Question: I am trying to fit a curve with curve_fit from SciPy. But it doesn't work as intended, and I don't know why. Here is my code:
'''
xdata = np.asarray(std_ex_90degree[5050:5150,0])
ydata = np.asarray(std_ex_90degree[5050:5150,1])
print(xdata,ydata)
def Gauss(x, A, B):
y = A*np.exp(-1*B*x**2)
return y
popt, covariance = curve_fit(Gauss, xdata, ydata)
fit_A, fit_B = popt
fit_y = Gauss(xdata, fit_A, fit_B)
plt.scatter(xdata, ydata, label='data',s=5)
plt.plot(xdata, fit_y, '-', label='fit')
plt.legend()
'''

As you can see the Gaussian Fit didn't work and I only got a straight line.
Here is the data:
'''
[<PHONE>.<PHONE>.45 <PHONE>.<PHONE>.<PHONE>.<PHONE>.861
<PHONE>.<PHONE>.<PHONE>.<PHONE>.<PHONE>.<PHONE>.<PHONE>.718
2842.2 <PHONE>.<PHONE>.<PHONE>.<PHONE>.61 <PHONE>.575
<PHONE>.<PHONE>.<PHONE>.<PHONE>.<PHONE>.<PHONE>.95 2849.432
<PHONE>.<PHONE>.<PHONE>.36 <PHONE>.<PHONE>.<PHONE>.289
<PHONE>.<PHONE>.<PHONE>.<PHONE>.<PHONE>.<PHONE>.<PHONE>.146
<PHONE>.11 <PHONE>.<PHONE>.<PHONE>.<PHONE>.<PHONE>.003
<PHONE>.<PHONE>.<PHONE>.<PHONE>.<PHONE>.<PHONE>.<PHONE>.86
<PHONE>.<PHONE>.<PHONE>.<PHONE>.<PHONE>.<PHONE>.<PHONE>.717
<PHONE>.<PHONE>.<PHONE>.<PHONE>.<PHONE>.61 <PHONE>.574
<PHONE>.<PHONE>.<PHONE>.<PHONE>.<PHONE>.<PHONE>.<PHONE>.431
<PHONE>.<PHONE>.<PHONE>.36 <PHONE>.<PHONE>.<PHONE>.289
<PHONE>.<PHONE>.<PHONE>.217]
[<PHONE> <PHONE> <PHONE> <PHONE> <PHONE> <PHONE> <PHONE>
<PHONE> <PHONE> 0.67577 <PHONE> <PHONE> <PHONE> <PHONE>
<PHONE> <PHONE> <PHONE> 1.035319 1.102472 1.175419 1.254304
1.339163 1.429889 1.526202 1.627649 1.733603 1.84322 1.955248
2.067605 2.176702 2.276757 2.359875 2.417753 2.445059 2.441798
2.41245 2.362954 2.298523 2.223243 2.14052 2.05336 1.964326
1.87539 1.787885 1.702644 1.620191 1.540921 1.465193 1.393333
1.325607 1.262171 1.203057 1.148185 1.097403 1.050529 1.007382
0.9678 <PHONE> <PHONE> <PHONE> <PHONE> <PHONE> <PHONE>
<PHONE> 0.76065 <PHONE> 0.732995 <PHONE> <PHONE> <PHONE>
<PHONE> <PHONE> <PHONE> <PHONE> <PHONE> 0.674363 <PHONE>
<PHONE> <PHONE> <PHONE> <PHONE> <PHONE> <PHONE> <PHONE>
<PHONE> <PHONE> 0.676279 <PHONE> 0.686272 <PHONE> 0.699192
<PHONE> <PHONE> <PHONE> <PHONE> <PHONE> <PHONE> <PHONE>
<PHONE> <PHONE>]
'''
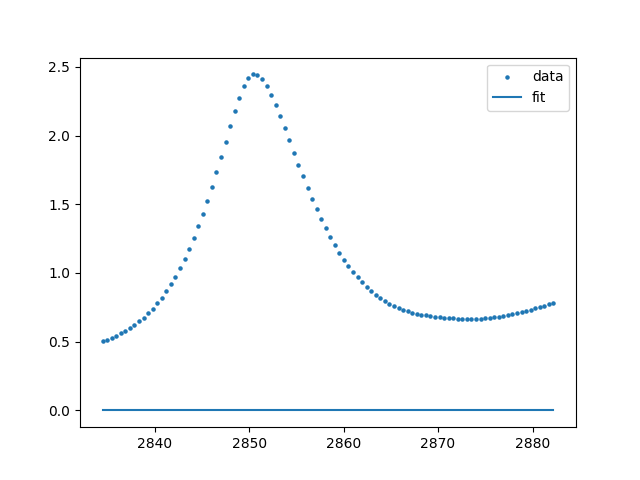
Answer: Inappropriate model. Minor adjustments to model yield a rough fit:
'''
import numpy as np
from matplotlib import pyplot as plt
from scipy.optimize import curve_fit
xdata = np.array((
2834.486, 2834.968, 2835.45 , 2835.932, 2836.414, 2836.896, 2837.378, 2837.861,
2838.343, 2838.825, 2839.307, 2839.789, 2840.271, 2840.753, 2841.235, 2841.718,
2842.2 , 2842.682, 2843.164, 2843.646, 2844.128, 2844.61 , 2845.093, 2845.575,
2846.057, 2846.539, 2847.021, 2847.503, 2847.985, 2848.468, 2848.95 , 2849.432,
2849.914, 2850.396, 2850.878, 2851.36 , 2851.843, 2852.325, 2852.807, 2853.289,
2853.771, 2854.253, 2854.735, 2855.218, 2855.699, 2856.182, 2856.664, 2857.146,
2857.628, 2858.11 , 2858.592, 2859.074, 2859.557, 2860.039, 2860.521, 2861.003,
2861.485, 2861.967, 2862.449, 2862.932, 2863.414, 2863.896, 2864.378, 2864.86 ,
2865.342, 2865.824, 2866.307, 2866.789, 2867.271, 2867.753, 2868.235, 2868.717,
2869.199, 2869.682, 2870.164, 2870.646, 2871.128, 2871.61 , 2872.092, 2872.574,
2873.056, 2873.539, 2874.021, 2874.503, 2874.985, 2875.467, 2875.949, 2876.431,
2876.914, 2877.396, 2877.878, 2878.36 , 2878.842, 2879.324, 2879.806, 2880.289,
2880.771, 2881.253, 2881.735, 2882.217,
))
ydata = np.array((
<PHONE>, <PHONE>, <PHONE>, <PHONE>, <PHONE>, <PHONE>, <PHONE>,
<PHONE>, <PHONE>, 0.67577 , <PHONE>, <PHONE>, <PHONE>, <PHONE>,
<PHONE>, <PHONE>, <PHONE>, 1.035319 , 1.102472 , 1.175419 , 1.254304 ,
1.339163 , 1.429889 , 1.526202 , 1.627649 , 1.733603 , 1.84322 , 1.955248 ,
2.067605 , 2.176702 , 2.276757 , 2.359875 , 2.417753 , 2.445059 , 2.441798 ,
2.41245 , 2.362954 , 2.298523 , 2.223243 , 2.14052 , 2.05336 , 1.964326 ,
1.87539 , 1.787885 , 1.702644 , 1.620191 , 1.540921 , 1.465193 , 1.393333 ,
1.325607 , 1.262171 , 1.203057 , 1.148185 , 1.097403 , 1.050529 , 1.007382 ,
0.9678 , <PHONE>, <PHONE>, <PHONE>, <PHONE>, <PHONE>, <PHONE>,
<PHONE>, 0.76065 , <PHONE>, 0.732995 , <PHONE>, <PHONE>, <PHONE>,
<PHONE>, <PHONE>, <PHONE>, <PHONE>, <PHONE>, 0.674363 , <PHONE>,
<PHONE>, <PHONE>, <PHONE>, <PHONE>, <PHONE>, <PHONE>, <PHONE>,
<PHONE>, <PHONE>, 0.676279 , <PHONE>, 0.686272 , <PHONE>, 0.699192 ,
<PHONE>, <PHONE>, <PHONE>, <PHONE>, <PHONE>, <PHONE>, <PHONE>,
<PHONE>, <PHONE>,
))
def gauss(x: np.ndarray, *args: float) -> np.ndarray:
a, b, c, d = args
return a*np.exp(-b*(x - c)**2) + d
popt, _ = curve_fit(
gauss, xdata, ydata,
p0=(1.7, 0.02, 2851, 0.7),
maxfev=100_000,
)
print(popt)
fit_y = gauss(xdata, *popt)
plt.scatter(xdata, ydata, label='data', s=5)
plt.plot(xdata, fit_y, '-', label='fit')
plt.legend()
plt.show()
'''
'''
[1.68927347e+00 2.10977276e-02 2.85117456e+03 6.81806648e-01]
'''
To do any better, your model needs to change more.
<URL>